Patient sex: F
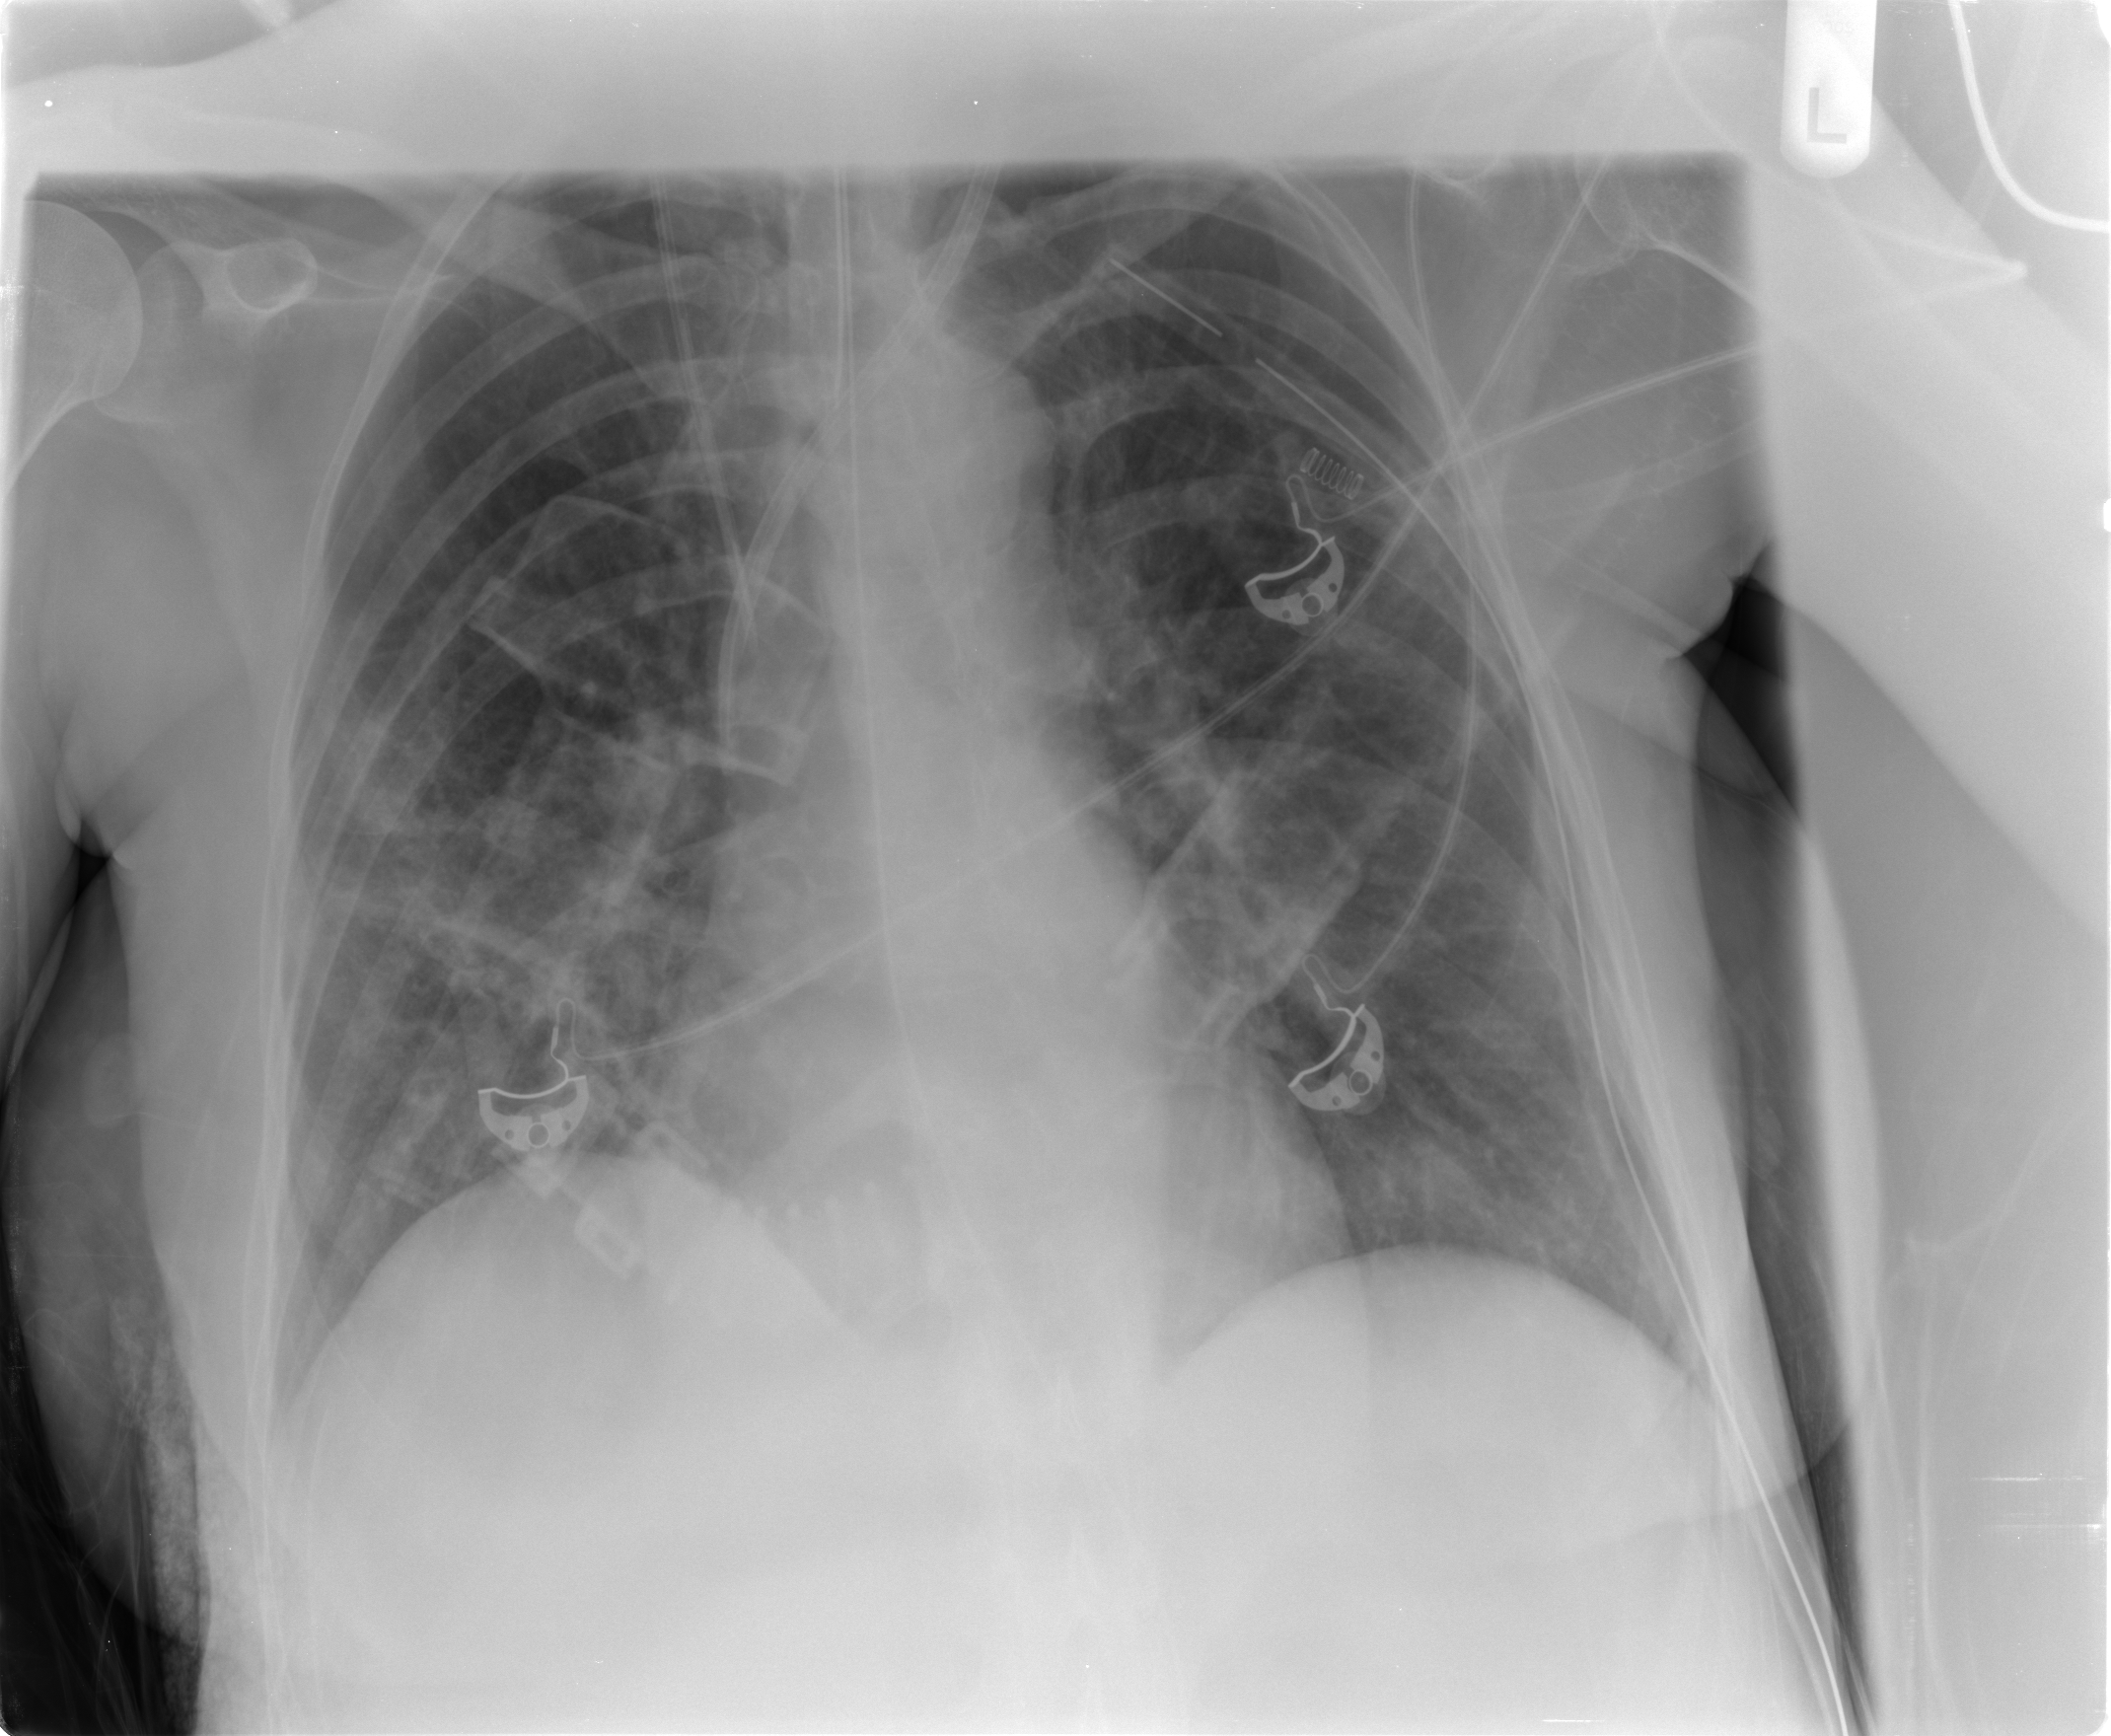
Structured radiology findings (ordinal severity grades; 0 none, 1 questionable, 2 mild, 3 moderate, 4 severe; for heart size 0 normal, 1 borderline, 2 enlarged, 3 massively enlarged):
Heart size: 0
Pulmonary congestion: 2
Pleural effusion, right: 0
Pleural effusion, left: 0
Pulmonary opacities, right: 2
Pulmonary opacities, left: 0
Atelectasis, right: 2
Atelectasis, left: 2